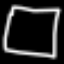
Label: square